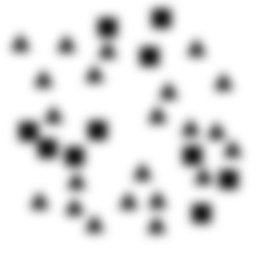
Squares: 10
Triangles: 22
Stars: 0
Total shapes: 32